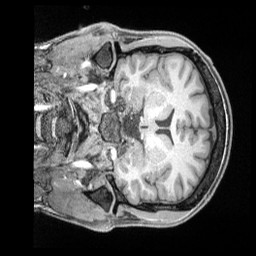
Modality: T1w
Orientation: coronal
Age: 40
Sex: female
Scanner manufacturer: siemens
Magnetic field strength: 3 T
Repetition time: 2 s
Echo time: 0.00211 s